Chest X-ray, AP view. Patient: 58 years old, sex F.
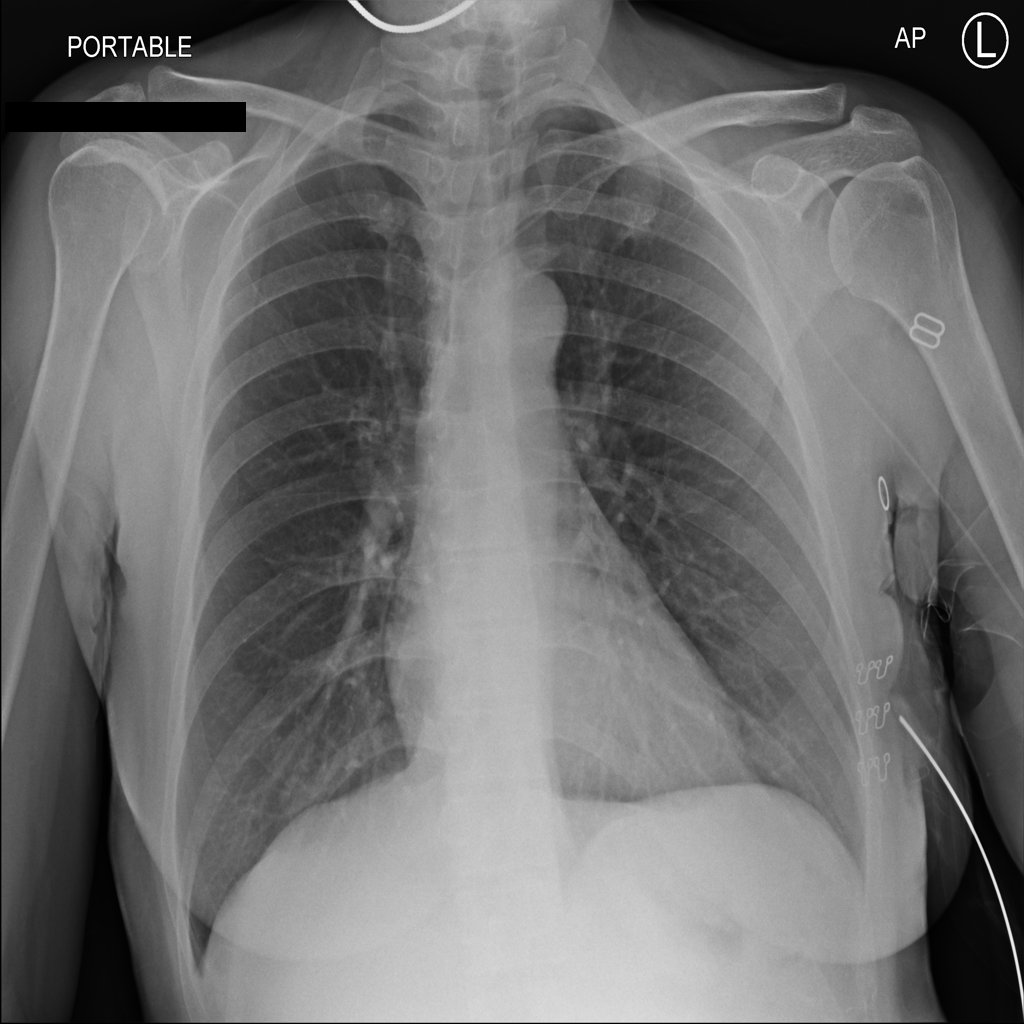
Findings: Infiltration